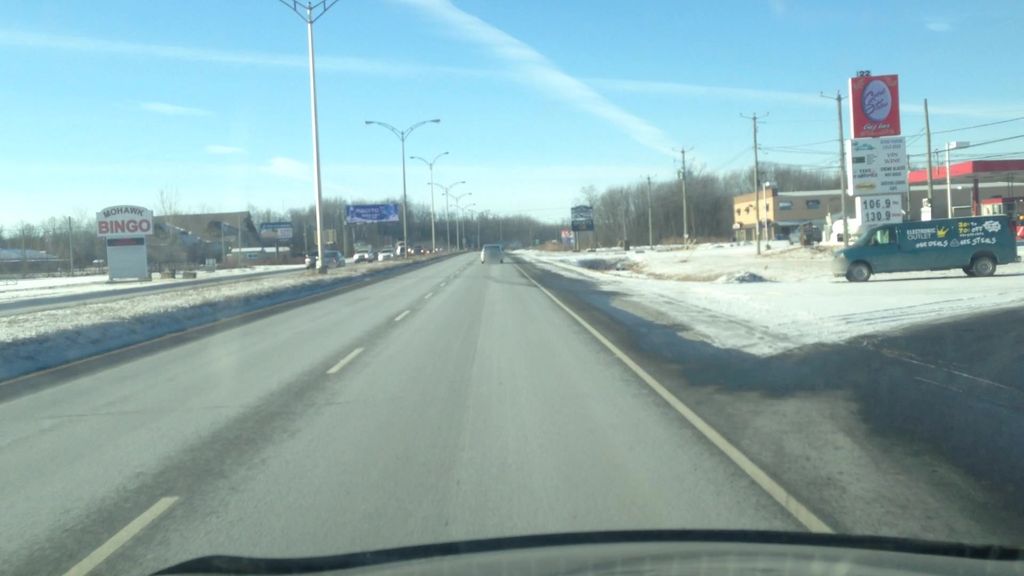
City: montreal